Question: []
<URL> get a value 0.
How do I do this in R?
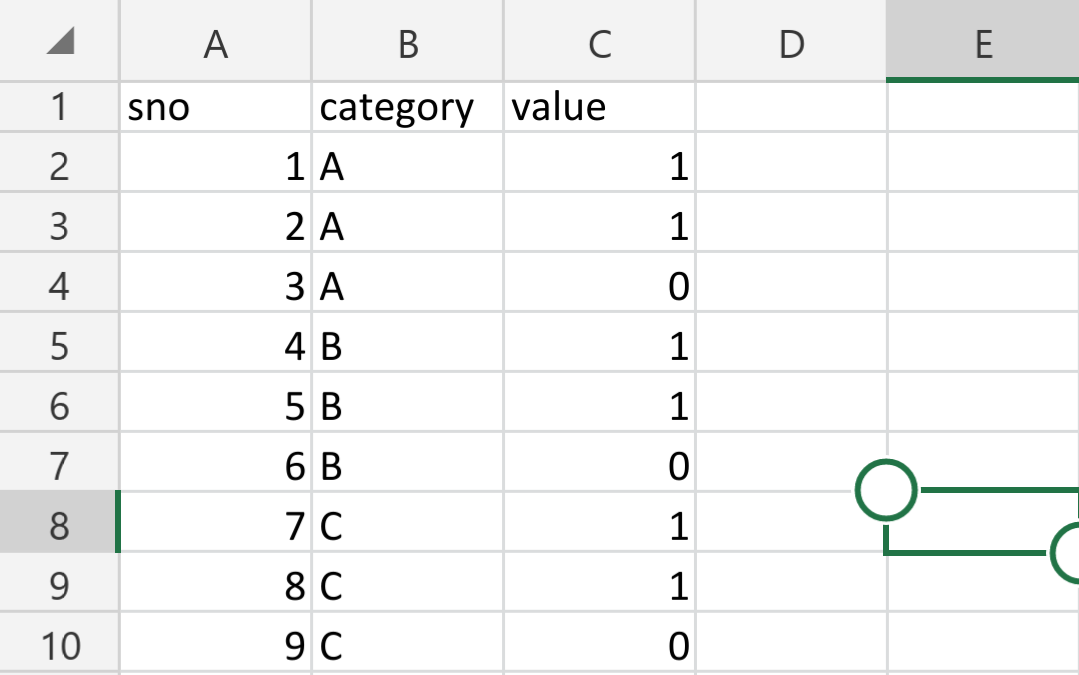
Answer: If your data already exist (assuming this is a simplified answer), and if you want the value to be randomly assigned to each group:
'''
library(dplyr)
d <- data.frame(sno = 1:9,
category = rep(c("A", "B", "C"), each = 3))
d %>%
group_by(category) %>%
mutate(value = sample(c(rep(1, floor(n()*.7)), rep(0, n() - floor(n()*.7)))))
'''